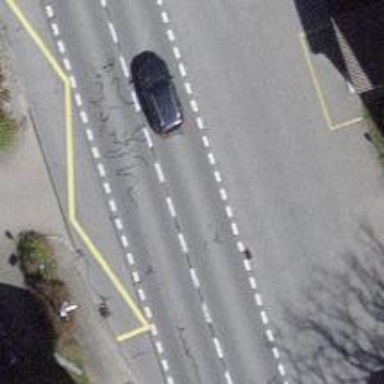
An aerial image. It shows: Bus stop with designated stop position for public transport.